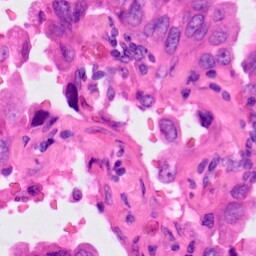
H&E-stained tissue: Lung